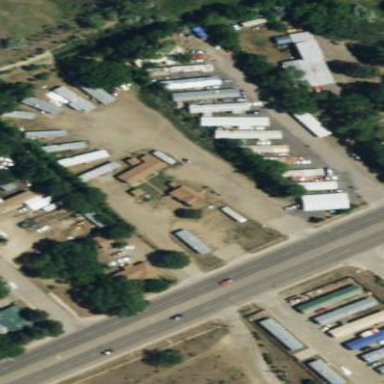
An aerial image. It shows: Residential area designated as trailer park.